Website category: phone
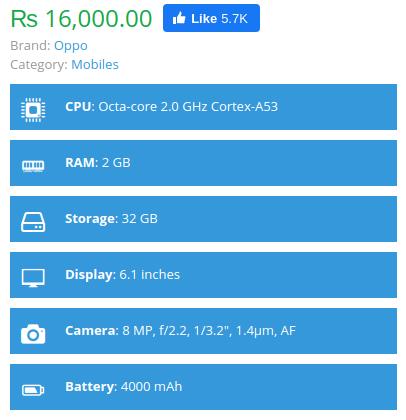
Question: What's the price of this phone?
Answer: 16,000.00

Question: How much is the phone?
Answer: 16,000.00

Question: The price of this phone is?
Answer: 16,000.00

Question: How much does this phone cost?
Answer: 16,000.00

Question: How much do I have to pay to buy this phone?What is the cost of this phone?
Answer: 16,000.00

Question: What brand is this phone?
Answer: Oppo

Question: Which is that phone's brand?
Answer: Oppo

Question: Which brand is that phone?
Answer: Oppo

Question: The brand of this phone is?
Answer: Oppo

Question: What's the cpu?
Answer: Octa-core 2.0 GHz Cortex-A53

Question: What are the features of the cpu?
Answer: Octa-core 2.0 GHz Cortex-A53

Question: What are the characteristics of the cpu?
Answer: Octa-core 2.0 GHz Cortex-A53

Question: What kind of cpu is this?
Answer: Octa-core 2.0 GHz Cortex-A53

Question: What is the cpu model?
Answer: Octa-core 2.0 GHz Cortex-A53

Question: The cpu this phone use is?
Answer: Octa-core 2.0 GHz Cortex-A53

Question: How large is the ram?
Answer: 2 GB

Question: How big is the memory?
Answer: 2 GB

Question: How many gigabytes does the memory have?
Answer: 2 GB

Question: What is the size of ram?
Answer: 2 GB

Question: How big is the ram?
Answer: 2 GB

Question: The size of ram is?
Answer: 2 GB

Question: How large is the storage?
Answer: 32 GB

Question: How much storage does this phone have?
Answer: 32 GB

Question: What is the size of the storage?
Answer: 32 GB

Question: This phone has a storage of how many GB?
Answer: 32 GB

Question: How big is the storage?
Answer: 32 GB

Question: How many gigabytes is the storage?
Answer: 32 GB

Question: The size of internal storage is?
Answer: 32 GB

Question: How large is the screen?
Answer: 6.1 inches

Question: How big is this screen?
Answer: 6.1 inches

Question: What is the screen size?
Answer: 6.1 inches

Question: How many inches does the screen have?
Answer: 6.1 inches

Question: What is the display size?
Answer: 6.1 inches

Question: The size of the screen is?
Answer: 6.1 inches

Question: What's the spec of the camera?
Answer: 8 MP, f/2.2, 1/3.2", 1.4m, AF

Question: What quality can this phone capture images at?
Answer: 8 MP, f/2.2, 1/3.2", 1.4m, AF

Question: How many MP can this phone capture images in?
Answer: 8 MP, f/2.2, 1/3.2", 1.4m, AF

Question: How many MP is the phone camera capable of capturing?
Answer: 8 MP, f/2.2, 1/3.2", 1.4m, AF

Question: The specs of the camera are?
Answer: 8 MP, f/2.2, 1/3.2", 1.4m, AF

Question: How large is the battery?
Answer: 4000 mAh

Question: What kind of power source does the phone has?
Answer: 4000 mAh

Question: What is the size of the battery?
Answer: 4000 mAh

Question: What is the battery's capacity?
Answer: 4000 mAh

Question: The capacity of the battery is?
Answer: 4000 mAh